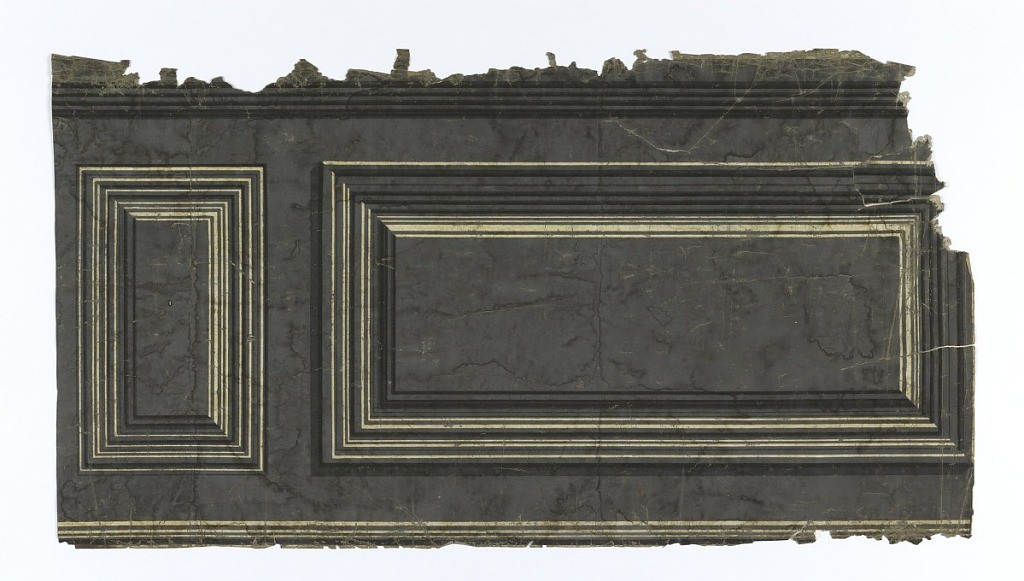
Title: Dado
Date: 1800–1830
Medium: Block-printed on handmade paper
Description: Inset panel dado. Printed in grisaille on joined sheets.